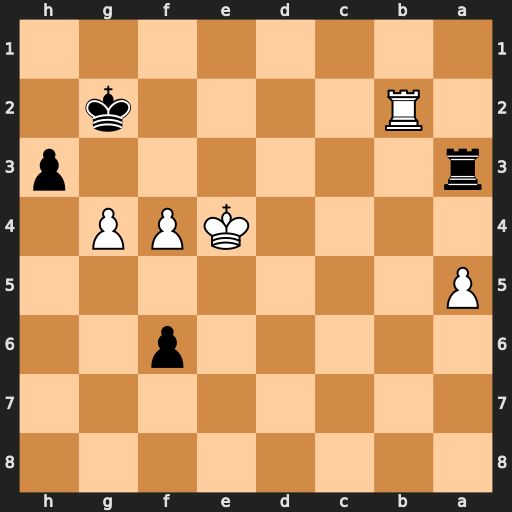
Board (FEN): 8/8/5p2/P7/4KPP1/r6p/1R4k1/8
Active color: b
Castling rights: -
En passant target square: -
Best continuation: Kg3 Kf5 Rxa5+